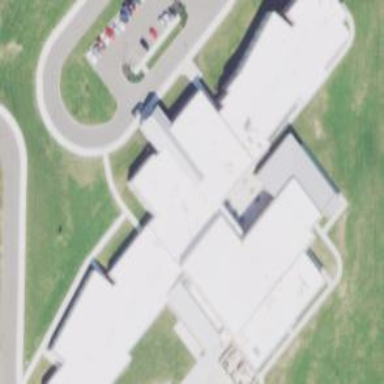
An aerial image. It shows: School building.